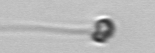
Label: flagellate